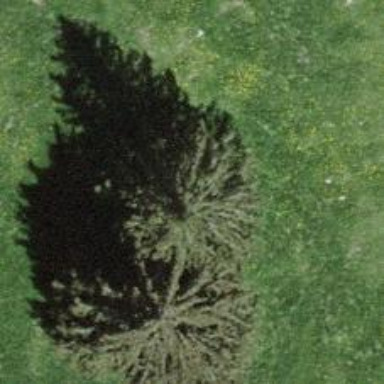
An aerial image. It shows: Beautiful tree in nature.